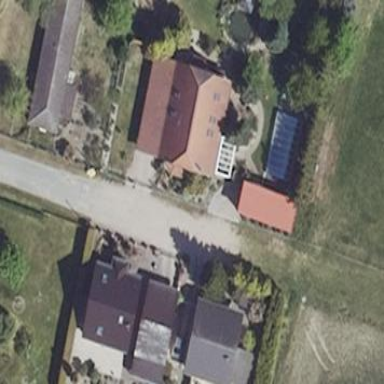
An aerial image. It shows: Simple house.